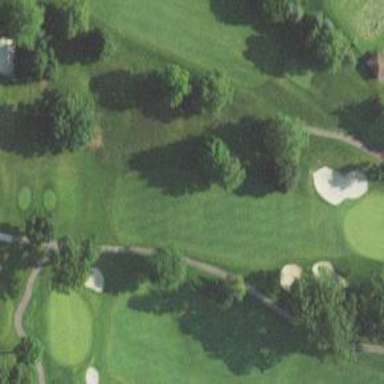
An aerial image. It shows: Path designated for golf carts.